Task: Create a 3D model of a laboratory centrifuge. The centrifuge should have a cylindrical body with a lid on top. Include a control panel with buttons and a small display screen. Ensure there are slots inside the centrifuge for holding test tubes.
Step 129:
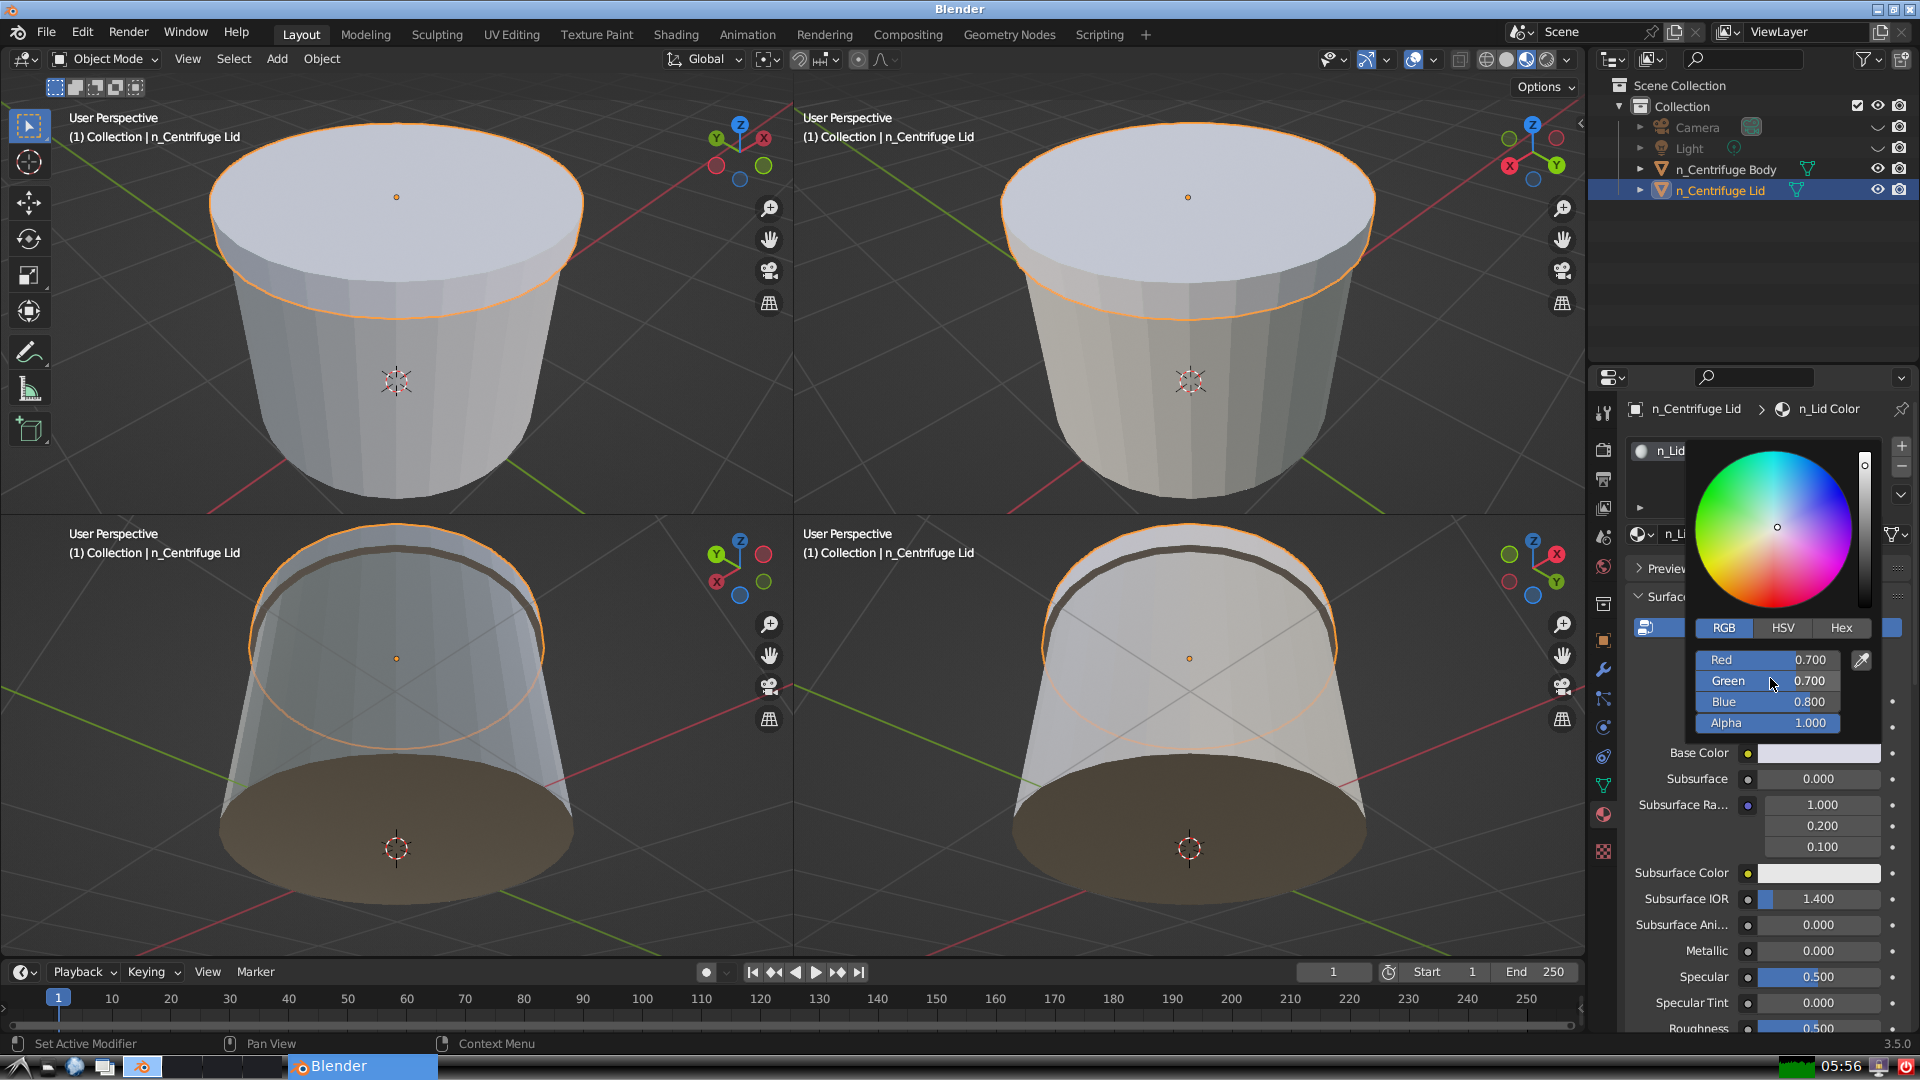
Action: {"mouse_move": [1770, 699]}